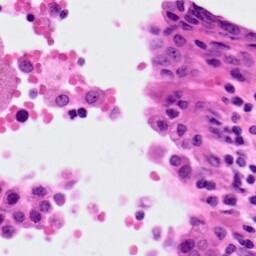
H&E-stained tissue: Lung